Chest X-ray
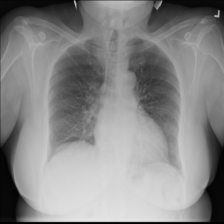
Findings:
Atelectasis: negative
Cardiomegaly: negative
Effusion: negative
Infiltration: negative
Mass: negative
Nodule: negative
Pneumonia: negative
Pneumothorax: negative
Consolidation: negative
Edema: negative
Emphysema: negative
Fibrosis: negative
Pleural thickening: negative
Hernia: negative